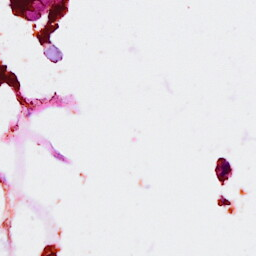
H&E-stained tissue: Breast